Question: I'm trying to develop a custom 'QProgressBar' that will look like the following image :

I created a class that extends QProgressBar and implemented the paintEvent() :
'''
void CircularProgressBar::paintEvent(QPaintEvent*) {
int progress = this->value();
int progressInDegrees = (double)(progress*360)/100;
int barWidth = 20;
QPainter painter(this);
painter.setRenderHint(QPainter::Antialiasing, true);
painter.setPen(QPen(Qt::black, barWidth, Qt::SolidLine,Qt::RoundCap));
painter.drawArc(barWidth/2, barWidth/2, this->width() - barWidth, this->height() - barWidth,
90*16, progressInDegrees*-16);}
'''
This works great to draw the circular progress bar, but I'm having trouble with the linear gradient color of the bar. I tried creating a 'QPen' with a 'QLinearGradient' object and I tried setting the 'QPainter' brush to a 'QLinearGradient' object, but neither strategy worked. Is it possible to draw an arc with 'QPainter' that has a linear gradient color?
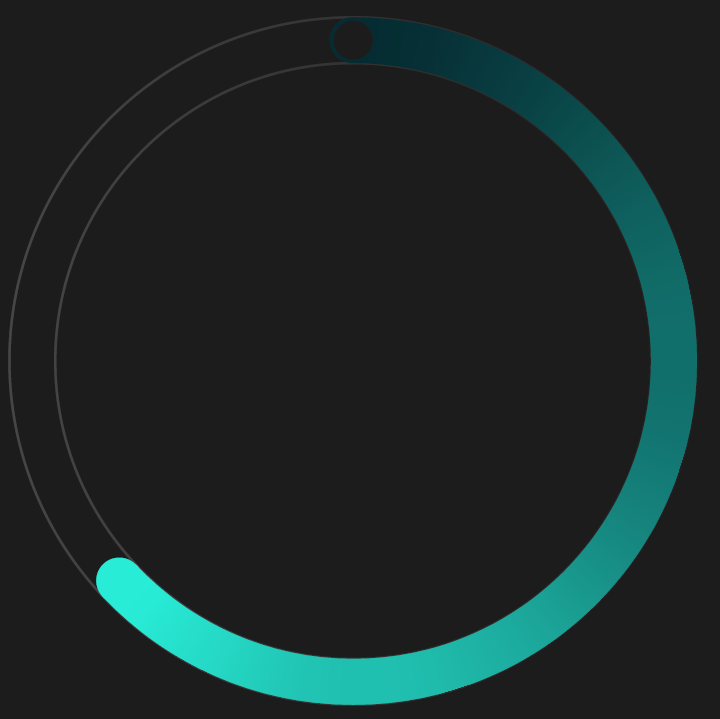
Answer: I know this is an old question but I came across it some days ago and I think I have a solution. What you want is to create a conical gradient and clip the disk you want to use as circular loading bar. Here is an example:
'''
#ifndef WIDGET_H
#define WIDGET_H
#include <QWidget>
class QPaintEvent;
class Widget : public QWidget
{
Q_OBJECT
public:
explicit Widget(QWidget *parent = 0);
~Widget();
void setLoadingAngle(int loadingAngle);
int loadingAngle() const;
void setDiscWidth(int width);
int discWidth() const;
protected:
void paintEvent(QPaintEvent *);
private:
int m_loadingAngle;
int m_width;
};
#endif // WIDGET_H
'''
'''
#include "widget.h"
#include <QPaintEvent>
#include <QPainter>
#include <QConicalGradient>
#include <QPen>
Widget::Widget(QWidget *parent) :
QWidget(parent),
m_loadingAngle(0),
m_width(0)
{
}
Widget::~Widget()
{
}
void Widget::setLoadingAngle(int loadingAngle)
{
m_loadingAngle = loadingAngle;
}
int Widget::loadingAngle() const
{
return m_loadingAngle;
}
void Widget::setDiscWidth(int width)
{
m_width = width;
}
int Widget::discWidth() const
{
return m_width;
}
void Widget::paintEvent(QPaintEvent *)
{
QRect drawingRect;
drawingRect.setX(rect().x() + m_width);
drawingRect.setY(rect().y() + m_width);
drawingRect.setWidth(rect().width() - m_width * 2);
drawingRect.setHeight(rect().height() - m_width * 2);
QPainter painter(this);
painter.setRenderHint(QPainter::Antialiasing);
QConicalGradient gradient;
gradient.setCenter(drawingRect.center());
gradient.setAngle(90);
gradient.setColorAt(0, QColor(178, 255, 246));
gradient.setColorAt(1, QColor(5, 44, 50));
int arcLengthApproximation = m_width + m_width / 3;
QPen pen(QBrush(gradient), m_width);
pen.setCapStyle(Qt::RoundCap);
painter.setPen(pen);
painter.drawArc(drawingRect, 90 * 16 - arcLengthApproximation, -m_loadingAngle * 16);
}
'''
'''
#include "widget.h"
#include <QApplication>
int main(int argc, char *argv[])
{
QApplication a(argc, argv);
Widget w;
w.setDiscWidth(20);
w.setLoadingAngle(270);
w.show();
return a.exec();
}
'''
And the result is:

Of course, it is not the complete and exact solution but I think it is everything you need to know in order to achieve what you want. The rest are details not hard to implement.